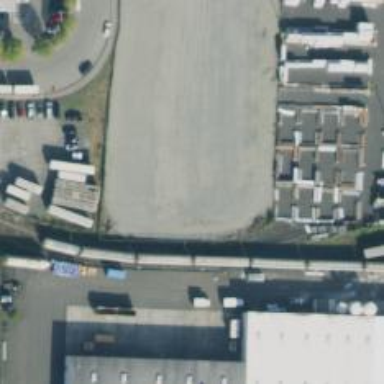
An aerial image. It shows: Railway spur service.